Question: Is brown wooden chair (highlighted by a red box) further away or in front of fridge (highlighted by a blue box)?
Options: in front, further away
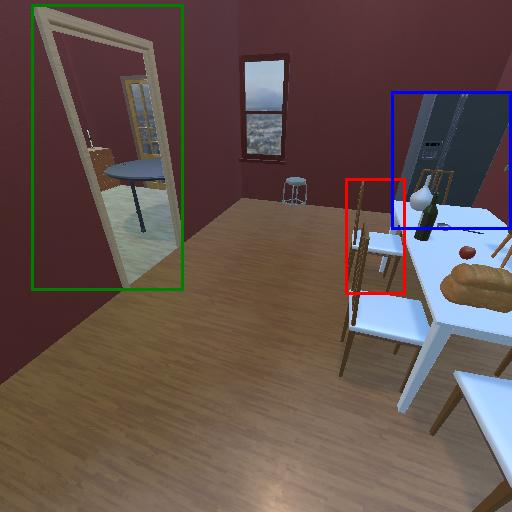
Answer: in front